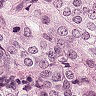
Metastatic tissue present: yes